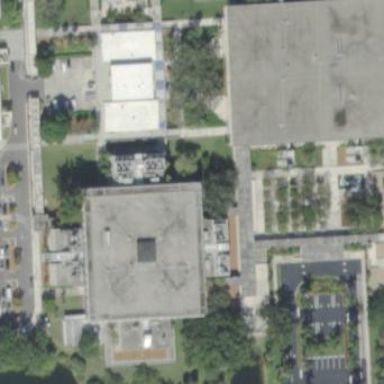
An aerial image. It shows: College building.